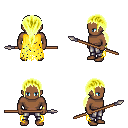
a pixel art fantasy rpg character, male body template, human, dark skin, yellow tattered cape, metal pants, gold ponytail hairstyle, bracelets, spear, four views (front, back, left, right), 2x2 character sprite sheet, small pixel art, hard edges, no anti-aliasing